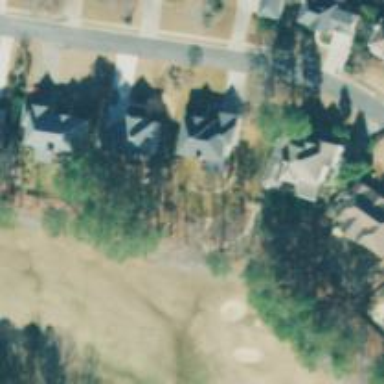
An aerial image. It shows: Path designated for golf carts.